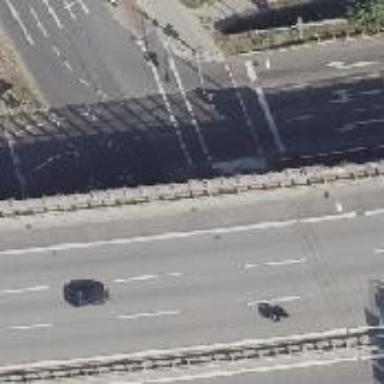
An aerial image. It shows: Asphalt road with lane markings. It is secondary road with dual carriageway.